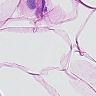
Metastatic tissue present: no